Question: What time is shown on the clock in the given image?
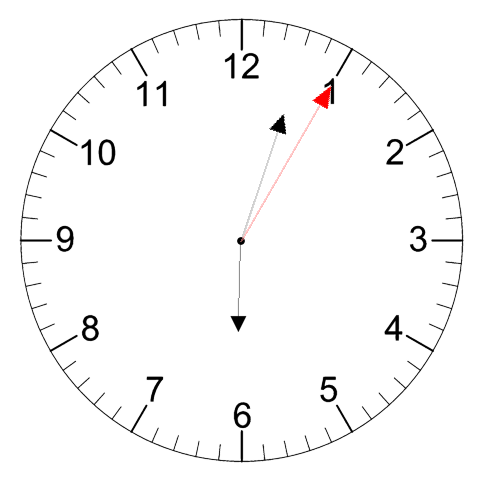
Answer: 06:03:05